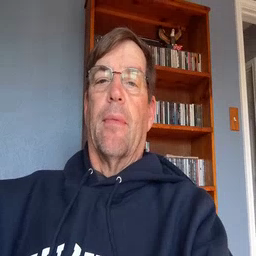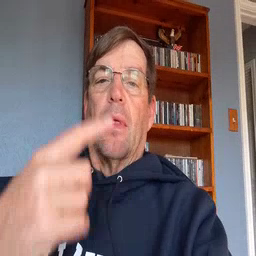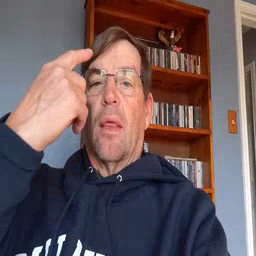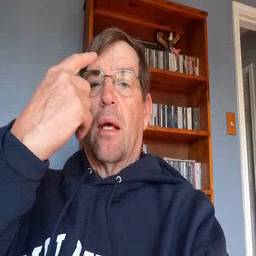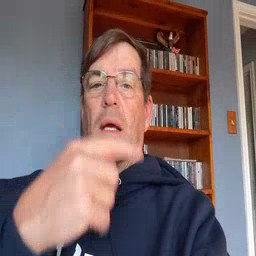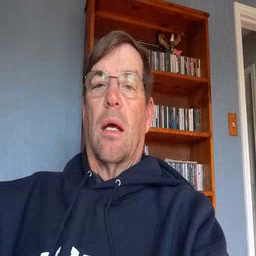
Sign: think